Interaction volume radius: 5 \u00c5
Interaction volume height: 10 \u00c5
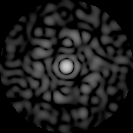
Disorder parameter: 0.8138